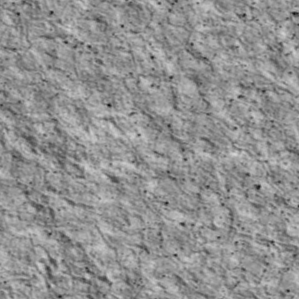
Label: non_frost